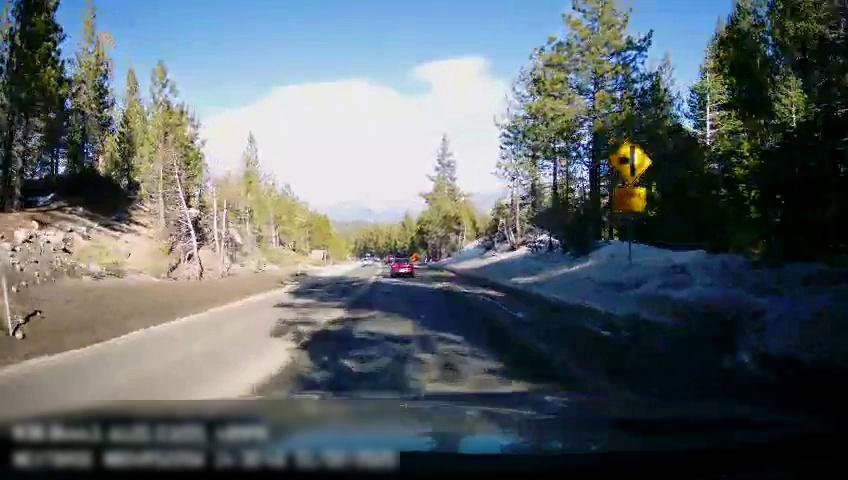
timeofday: Day
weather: Sunny
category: Drivable Space
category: Vehicles | Car
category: Vehicles | SUV
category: Lanes | Opposite Lane
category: Lanes | Current Lane
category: Lanes | Opposite Lane
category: Traffic | Signs
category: Traffic | Signs